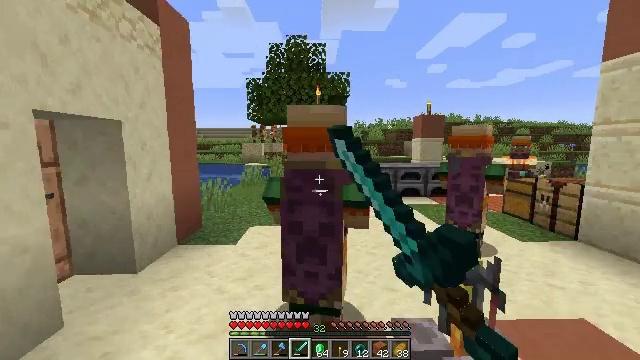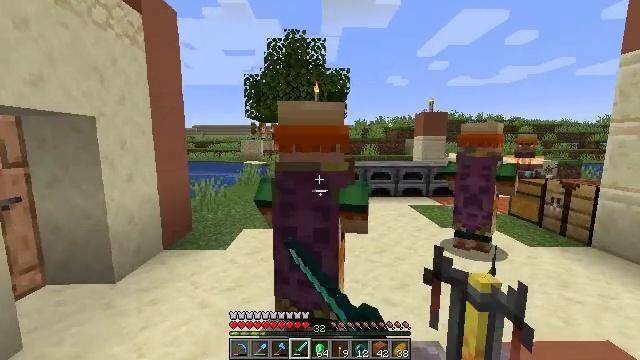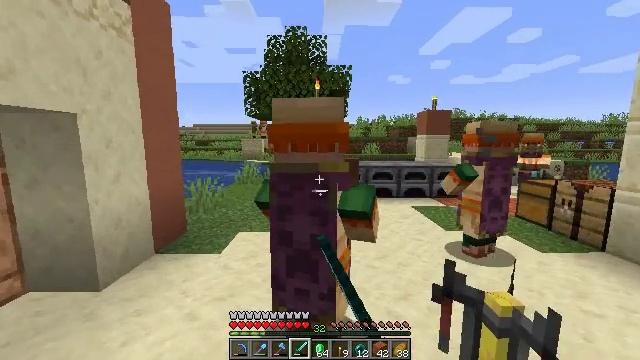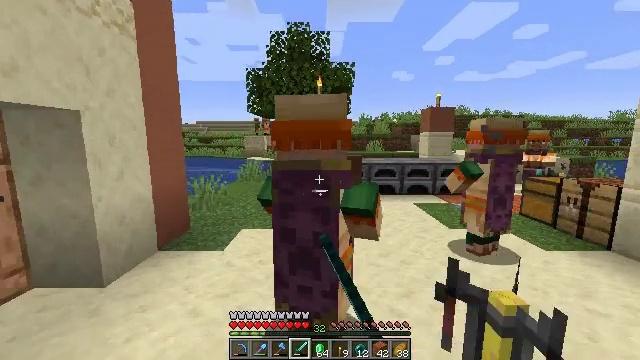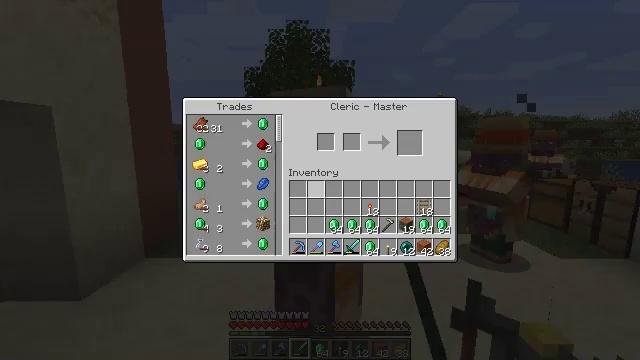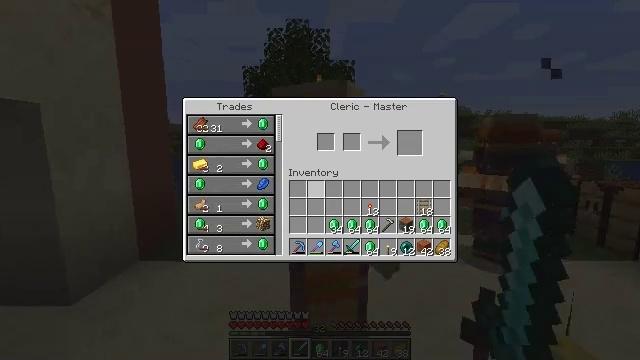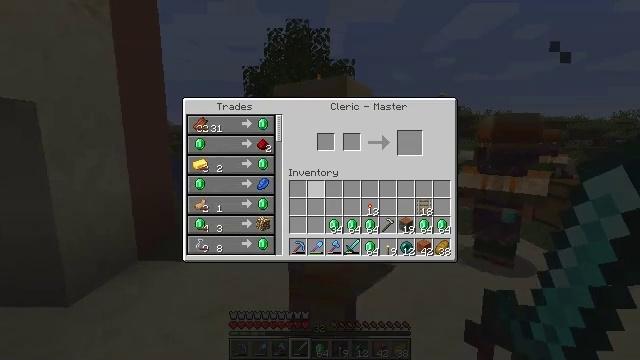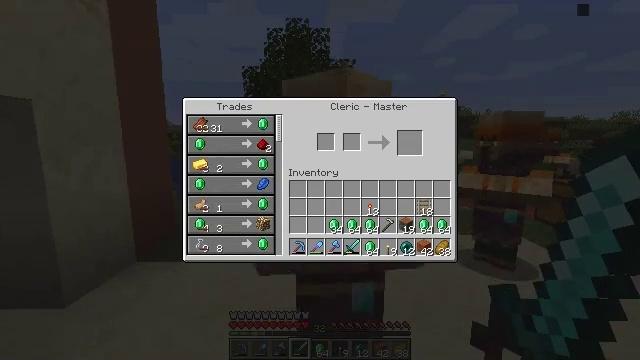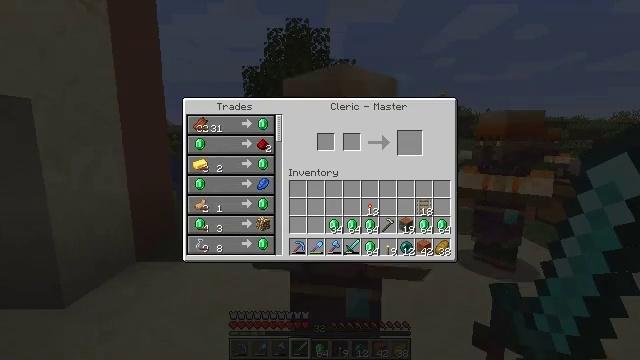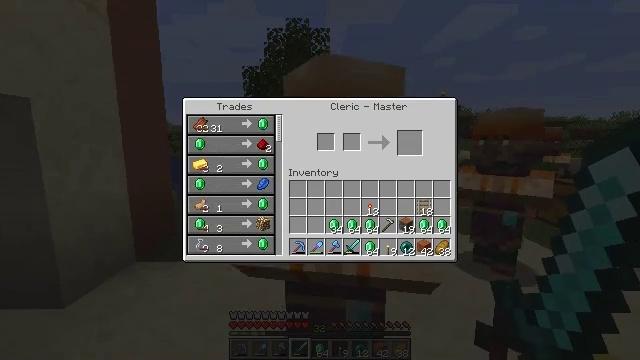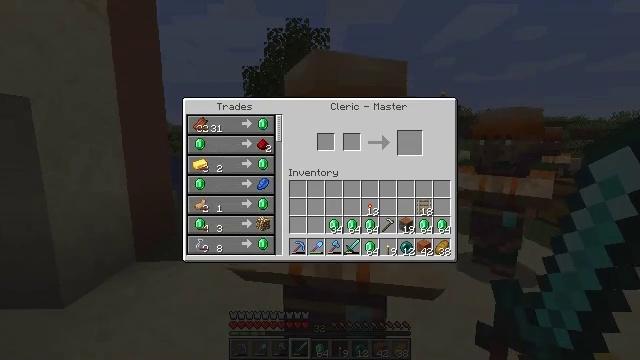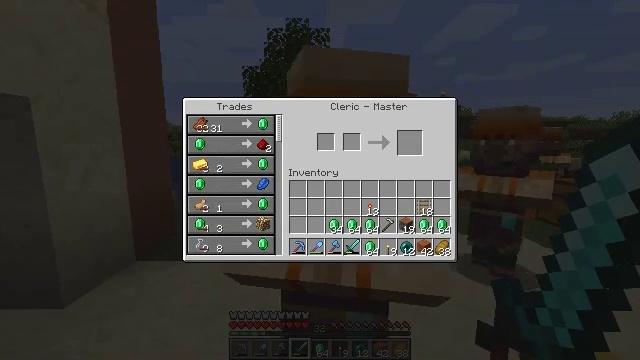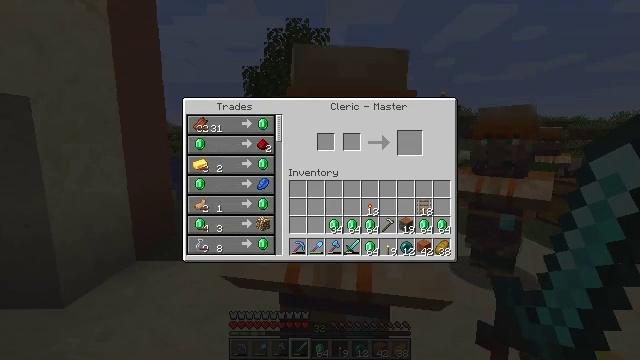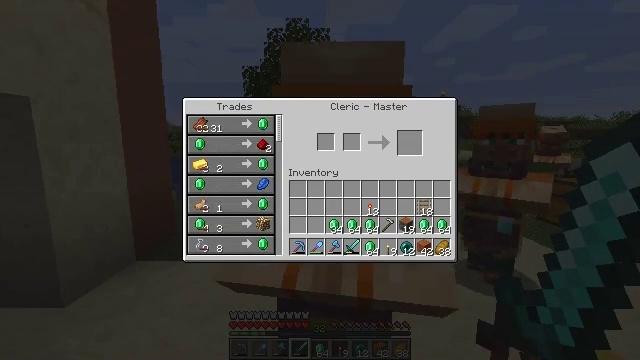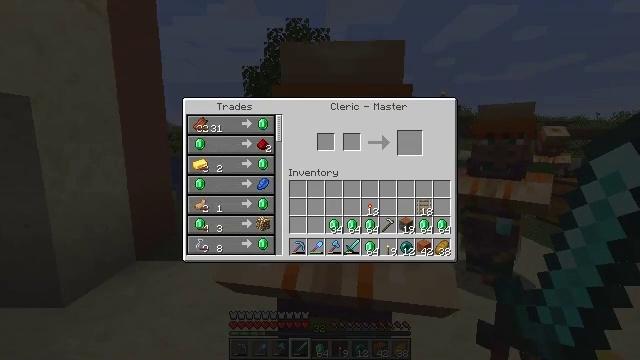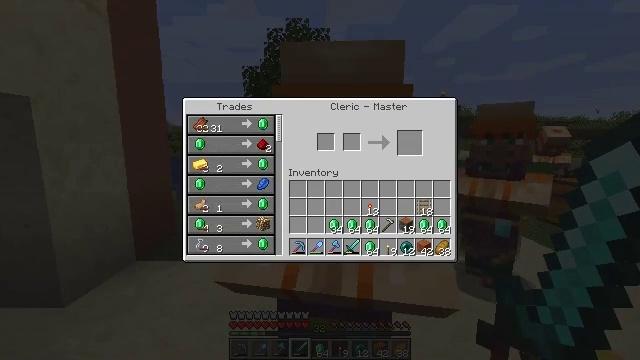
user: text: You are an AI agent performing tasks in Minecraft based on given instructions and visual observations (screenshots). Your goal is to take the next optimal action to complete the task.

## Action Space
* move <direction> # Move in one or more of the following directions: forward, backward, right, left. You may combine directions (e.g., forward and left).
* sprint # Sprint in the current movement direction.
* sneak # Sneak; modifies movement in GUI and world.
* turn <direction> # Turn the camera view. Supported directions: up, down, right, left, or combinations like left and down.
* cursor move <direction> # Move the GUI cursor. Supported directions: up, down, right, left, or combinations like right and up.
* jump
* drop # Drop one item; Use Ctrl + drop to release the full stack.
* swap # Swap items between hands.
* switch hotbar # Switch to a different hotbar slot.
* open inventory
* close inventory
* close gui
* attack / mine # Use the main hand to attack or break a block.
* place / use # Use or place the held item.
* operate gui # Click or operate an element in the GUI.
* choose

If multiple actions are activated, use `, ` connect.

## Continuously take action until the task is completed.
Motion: motion action
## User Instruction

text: Form an ender pearl.
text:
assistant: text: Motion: move forward, use / place
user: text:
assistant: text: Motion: move forward
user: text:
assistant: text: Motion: move forward
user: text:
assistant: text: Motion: move forward, open gui
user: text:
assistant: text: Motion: move forward
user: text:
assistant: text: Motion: no_op
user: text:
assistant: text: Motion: cursor move right
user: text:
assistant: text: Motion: cursor move right
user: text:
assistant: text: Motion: cursor move right
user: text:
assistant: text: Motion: no_op
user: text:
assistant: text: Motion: sneak
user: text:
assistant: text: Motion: sneak
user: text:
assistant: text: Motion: sneak
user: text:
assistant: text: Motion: sneak, cursor move left
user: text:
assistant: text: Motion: sneak, cursor move left
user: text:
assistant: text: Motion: sneak, cursor move left and down
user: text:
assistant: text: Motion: cursor move left
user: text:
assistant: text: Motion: no_op
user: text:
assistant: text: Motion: no_op
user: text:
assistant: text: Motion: no_op
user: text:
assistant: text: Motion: no_op
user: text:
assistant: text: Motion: no_op
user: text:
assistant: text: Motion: no_op
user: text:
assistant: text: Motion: no_op
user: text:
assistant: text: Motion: no_op
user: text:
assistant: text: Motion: no_op
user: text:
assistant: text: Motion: no_op
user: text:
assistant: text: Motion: sneak
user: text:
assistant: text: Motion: sneak
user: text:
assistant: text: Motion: sneak